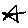
Label: star